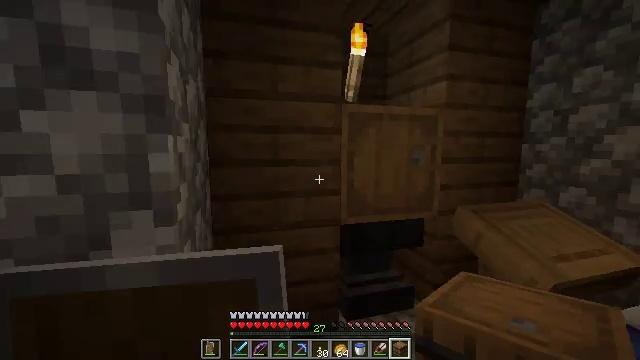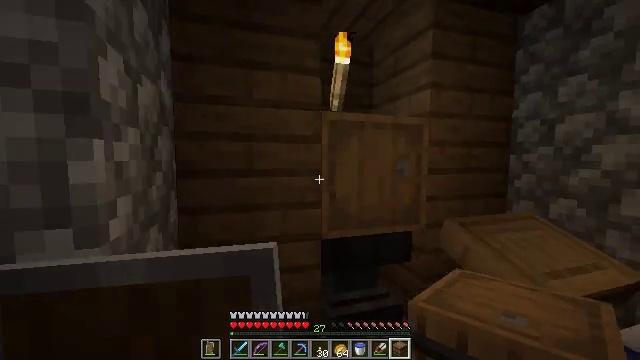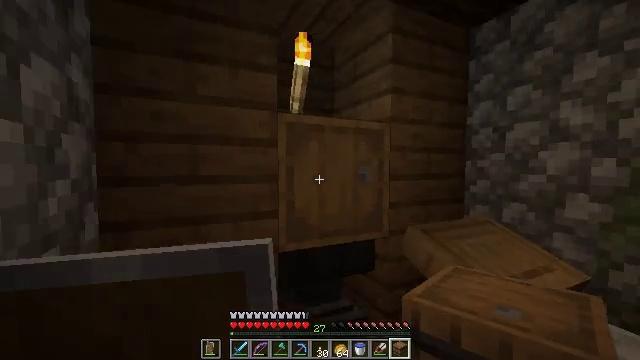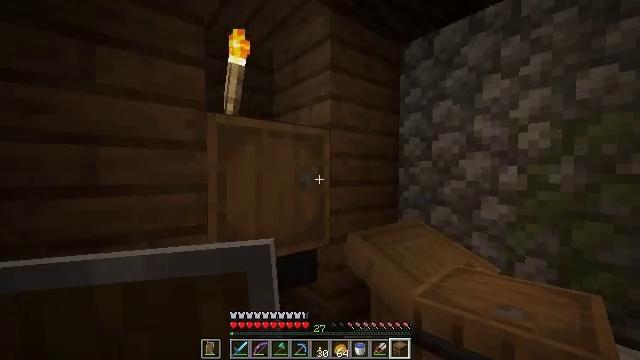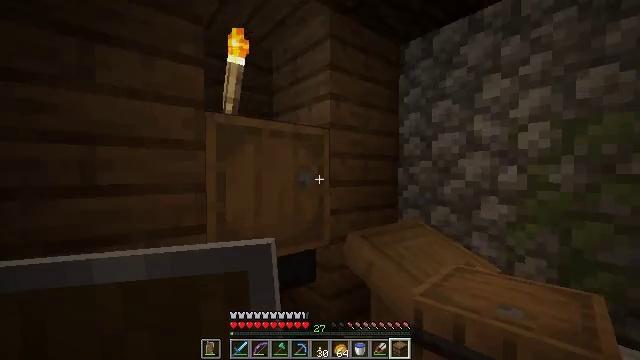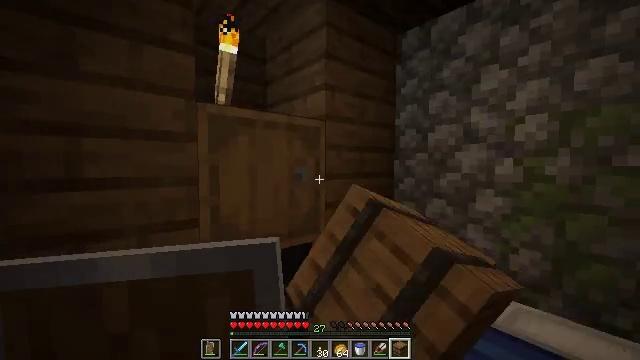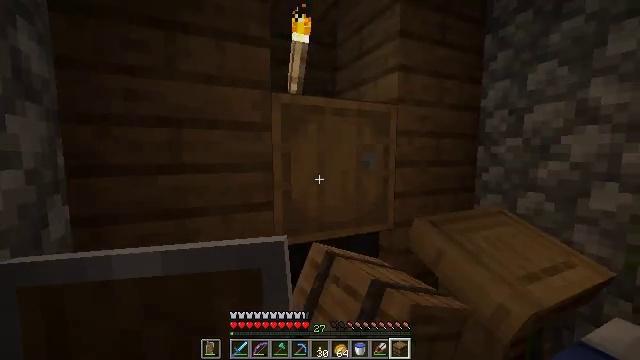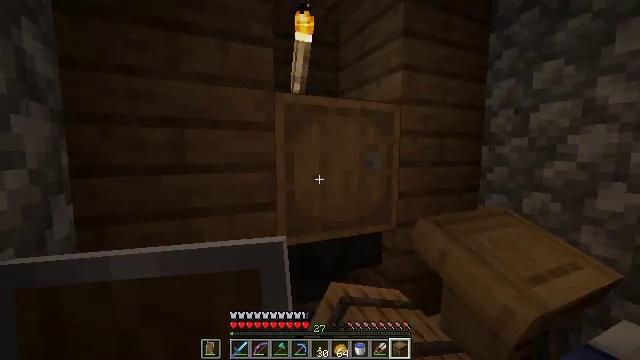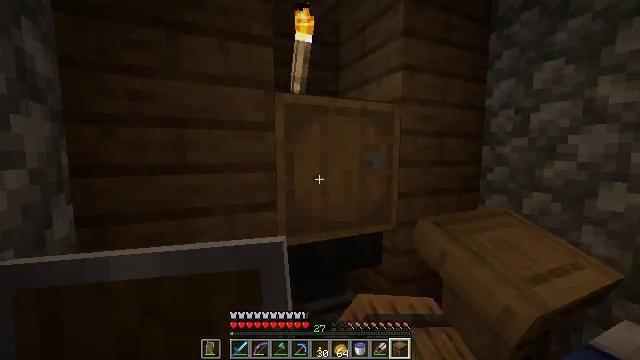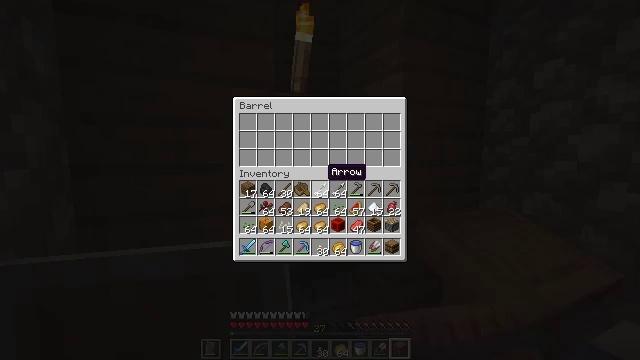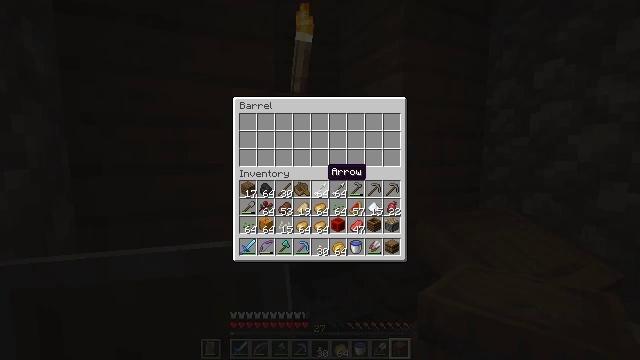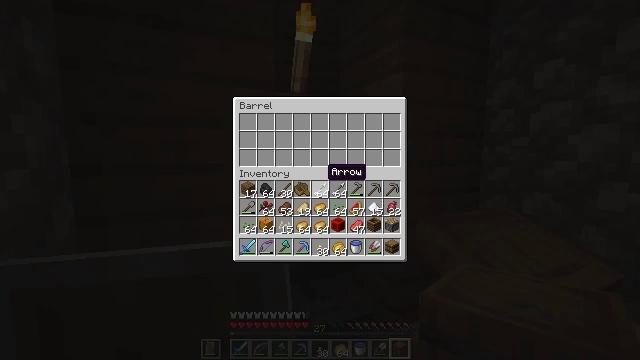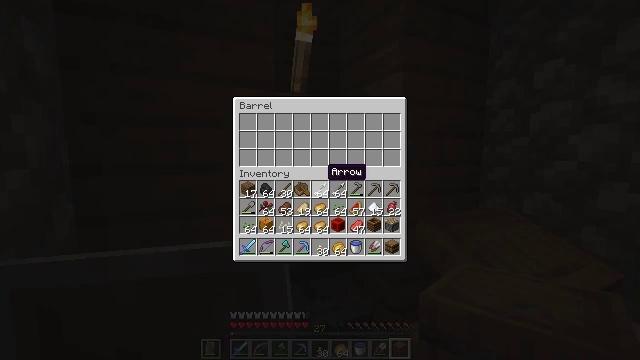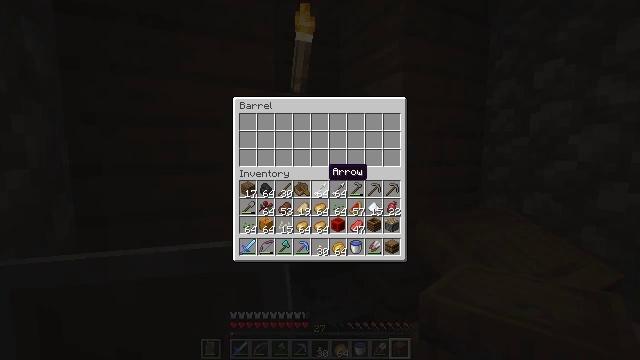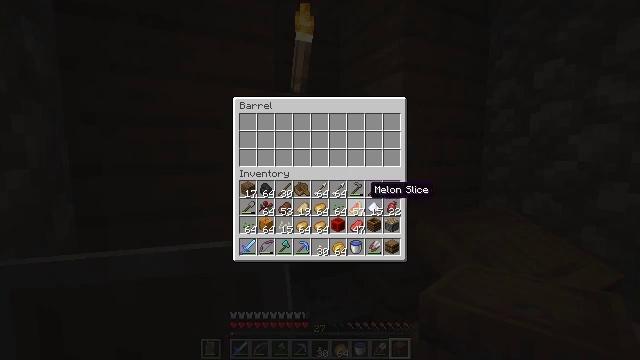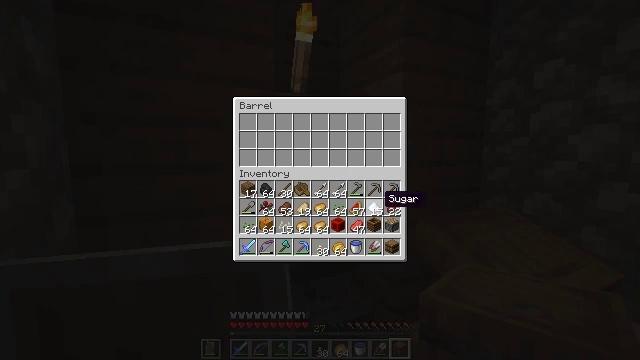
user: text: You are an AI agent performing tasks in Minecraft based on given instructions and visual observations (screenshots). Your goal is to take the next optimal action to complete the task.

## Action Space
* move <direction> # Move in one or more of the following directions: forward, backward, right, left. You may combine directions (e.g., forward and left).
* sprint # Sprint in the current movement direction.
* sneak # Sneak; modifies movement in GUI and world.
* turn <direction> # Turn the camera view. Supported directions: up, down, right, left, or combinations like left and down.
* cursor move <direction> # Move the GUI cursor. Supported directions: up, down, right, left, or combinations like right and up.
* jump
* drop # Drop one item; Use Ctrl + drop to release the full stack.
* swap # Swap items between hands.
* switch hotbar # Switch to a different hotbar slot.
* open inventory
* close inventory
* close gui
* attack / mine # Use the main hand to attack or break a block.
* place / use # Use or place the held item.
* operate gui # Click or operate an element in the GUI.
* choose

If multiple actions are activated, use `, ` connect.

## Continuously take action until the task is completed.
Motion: motion action
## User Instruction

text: Left click to break the red bed.
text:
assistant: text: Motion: move forward, turn right and up
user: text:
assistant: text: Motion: turn right and up
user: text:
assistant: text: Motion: turn right and up
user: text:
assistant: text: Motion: use / place
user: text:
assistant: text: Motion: turn right and down, use / place
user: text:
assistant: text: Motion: turn left and down, use / place
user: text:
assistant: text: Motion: no_op
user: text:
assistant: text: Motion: no_op
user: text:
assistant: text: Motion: no_op
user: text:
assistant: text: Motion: no_op
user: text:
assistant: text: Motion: no_op
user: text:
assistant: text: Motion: no_op
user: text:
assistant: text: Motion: no_op
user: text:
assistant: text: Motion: cursor move right and down
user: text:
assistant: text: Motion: cursor move right and down
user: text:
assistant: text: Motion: no_op
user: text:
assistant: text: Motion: sneak, cursor move left
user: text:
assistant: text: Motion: sneak, cursor move left
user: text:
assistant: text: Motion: sneak
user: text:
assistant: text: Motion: sneak
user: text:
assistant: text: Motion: sneak
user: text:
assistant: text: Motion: sneak, operate gui
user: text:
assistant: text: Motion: sneak, operate gui
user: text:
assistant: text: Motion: sneak
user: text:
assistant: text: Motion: sneak, cursor move left
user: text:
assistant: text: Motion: sneak, cursor move left and down
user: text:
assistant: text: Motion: sneak, cursor move left
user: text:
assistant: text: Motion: sneak
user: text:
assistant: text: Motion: sneak, cursor move left
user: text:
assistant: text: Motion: sneak, operate gui